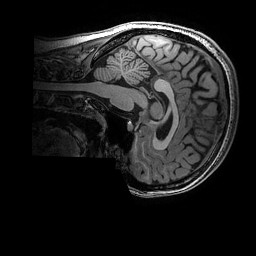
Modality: T1w
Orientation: sagittal
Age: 20
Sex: female
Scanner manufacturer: ge
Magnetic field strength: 3 T
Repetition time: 0.007 s
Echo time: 0.00342 s